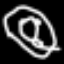
Label: donut